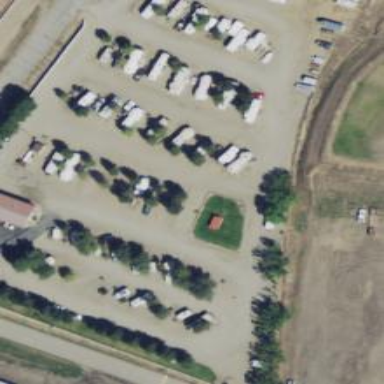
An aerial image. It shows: Caravan site for tourism.